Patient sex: M
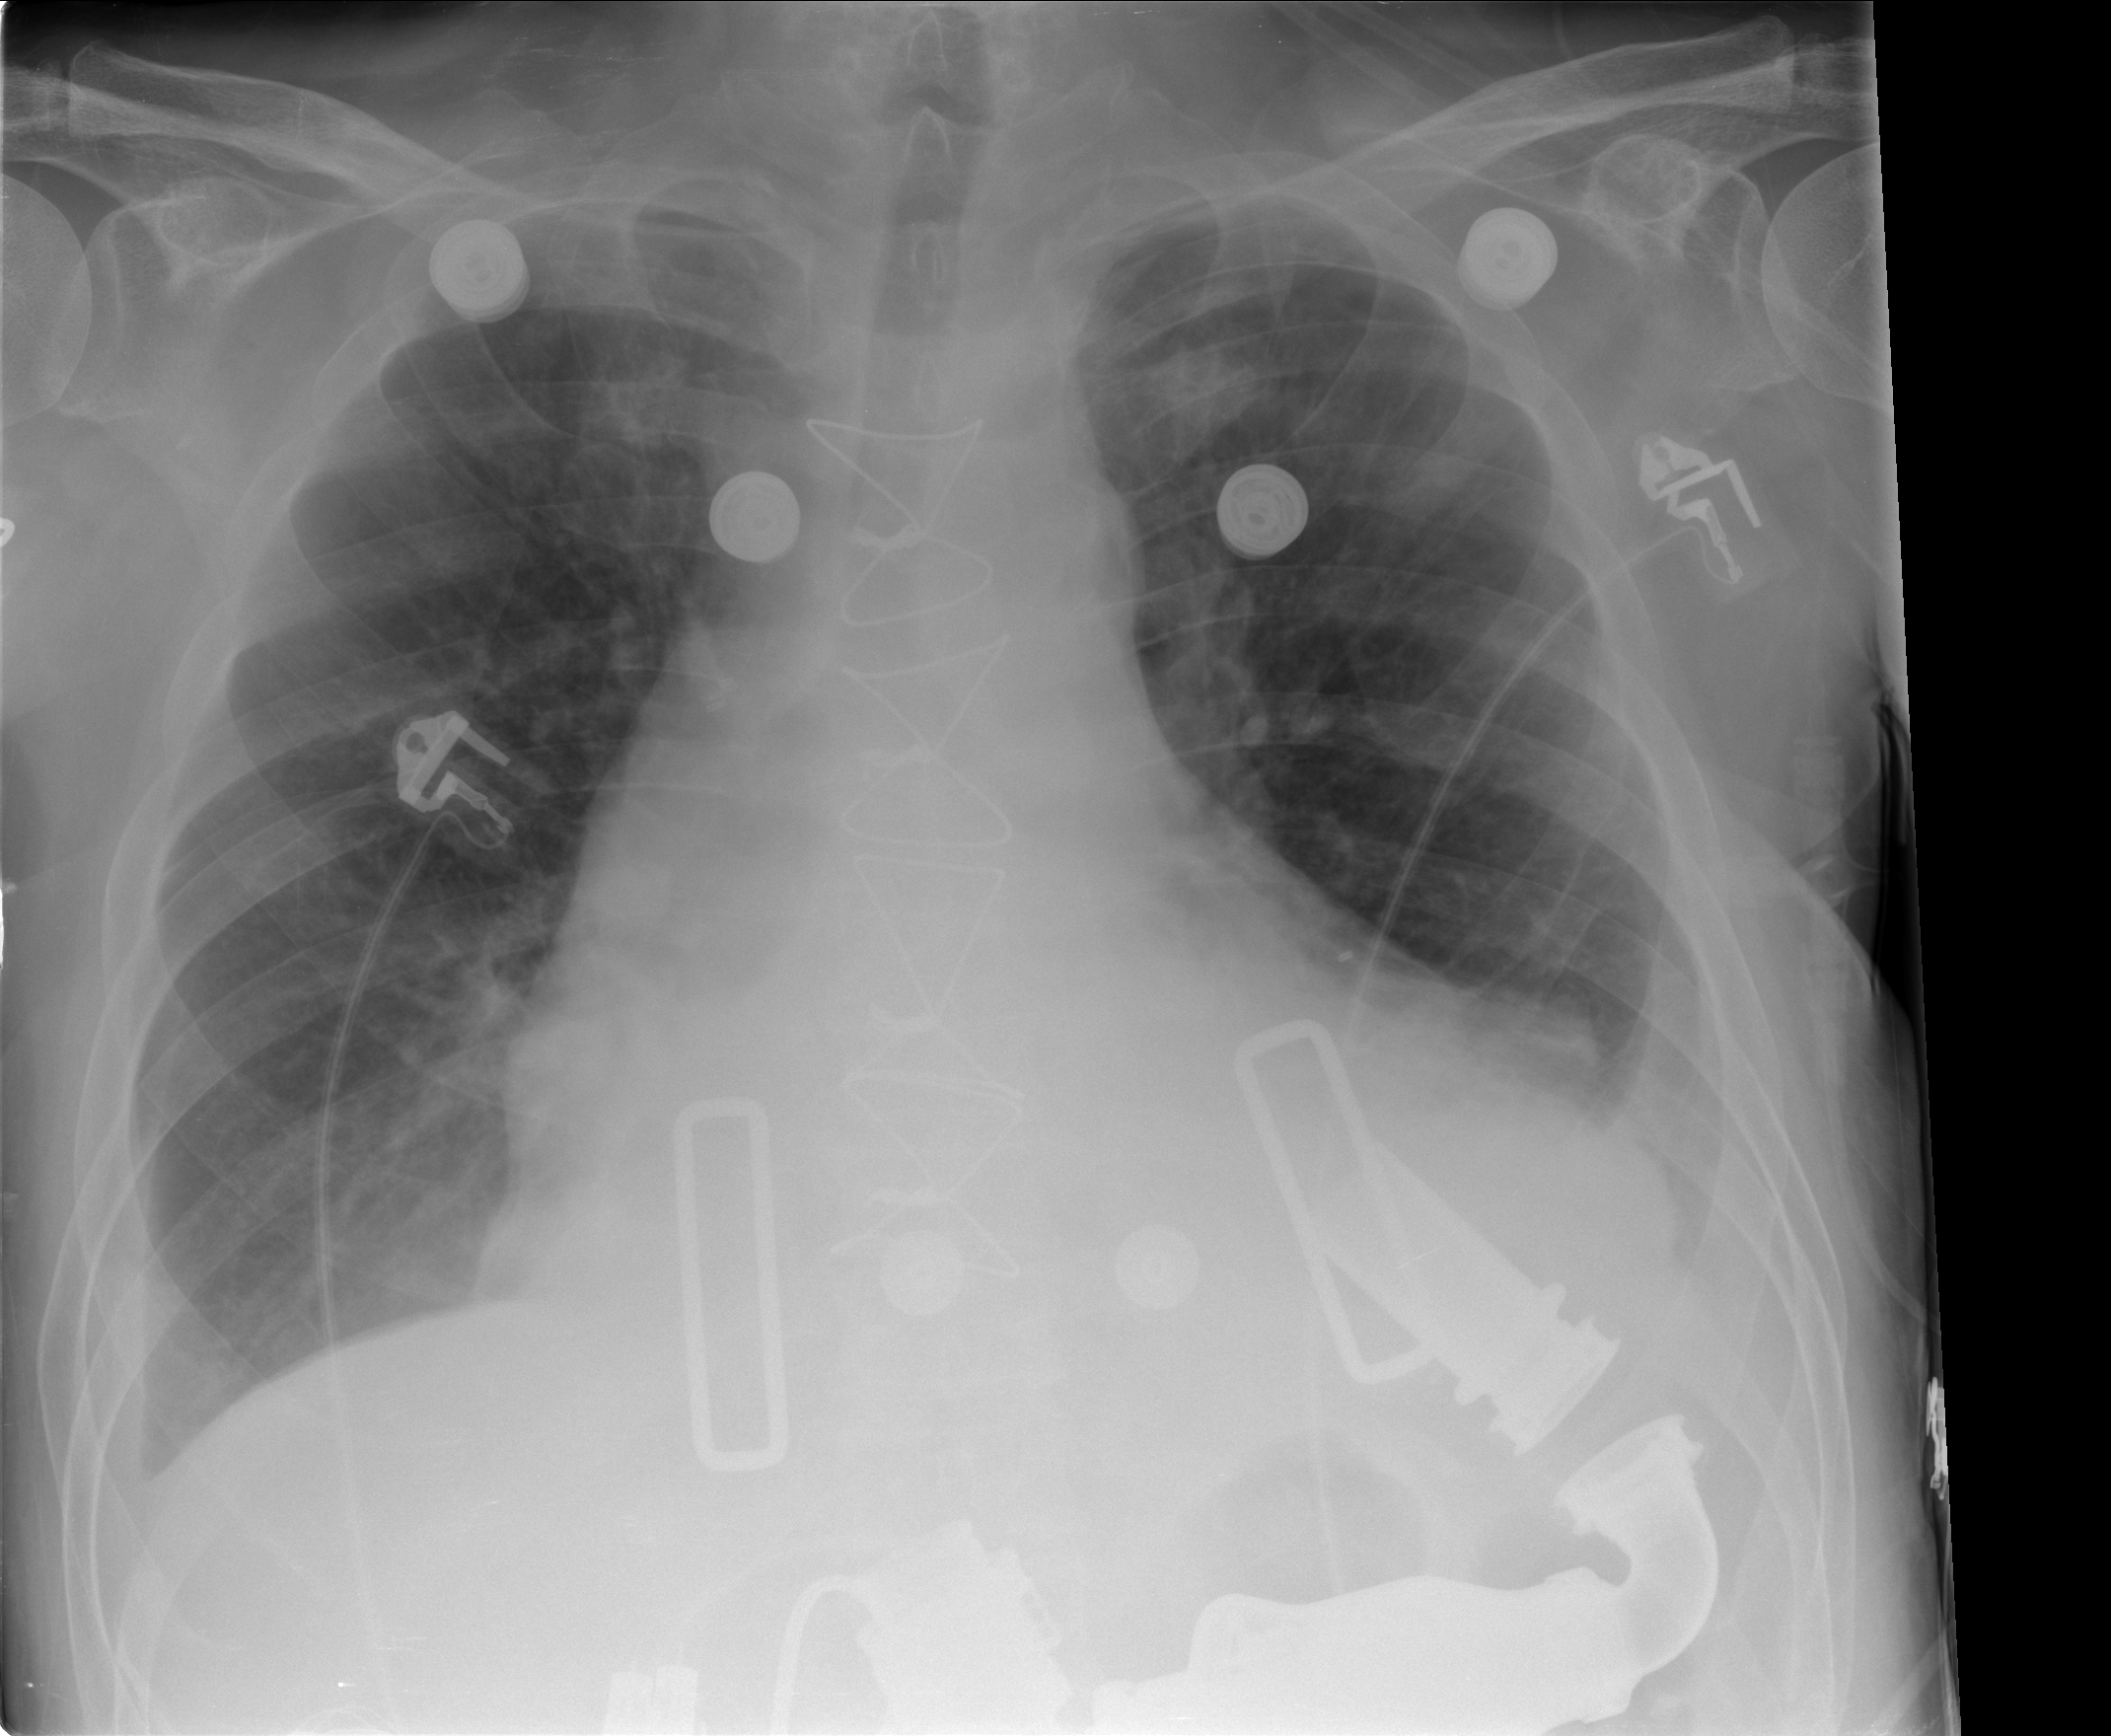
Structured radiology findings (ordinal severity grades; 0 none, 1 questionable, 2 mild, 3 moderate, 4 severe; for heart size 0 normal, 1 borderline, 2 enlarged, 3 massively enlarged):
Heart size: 2
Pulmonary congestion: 0
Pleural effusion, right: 1
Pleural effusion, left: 2
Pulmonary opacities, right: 0
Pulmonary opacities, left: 0
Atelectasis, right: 2
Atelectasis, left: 2